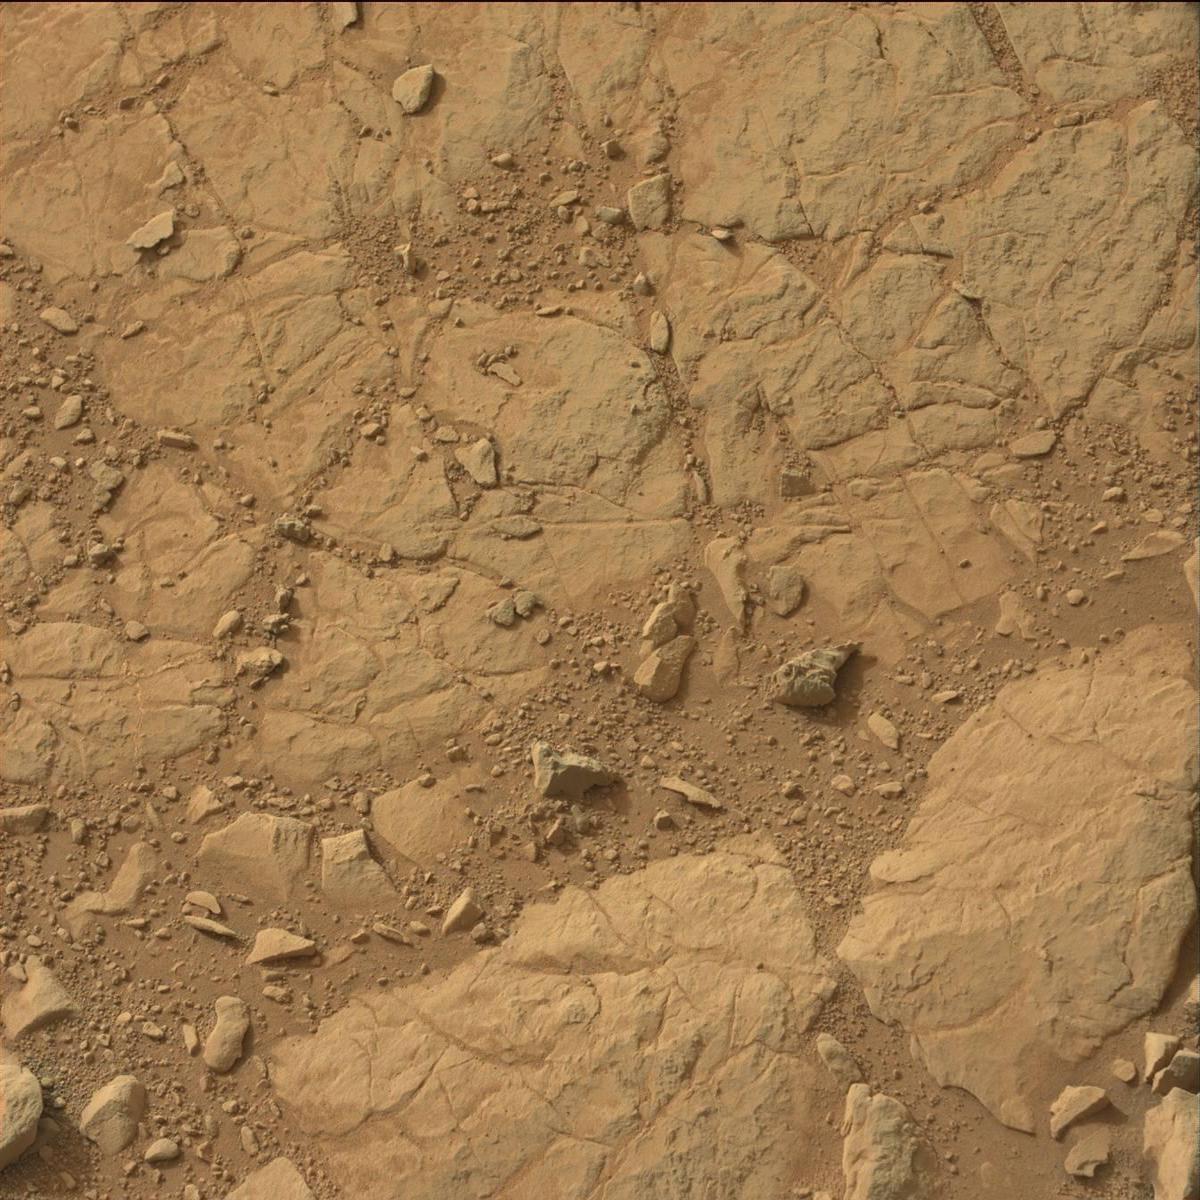
Terrain classes present: Bedrock, Rock, Sand / Soil